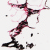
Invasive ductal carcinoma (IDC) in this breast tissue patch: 0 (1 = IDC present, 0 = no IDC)